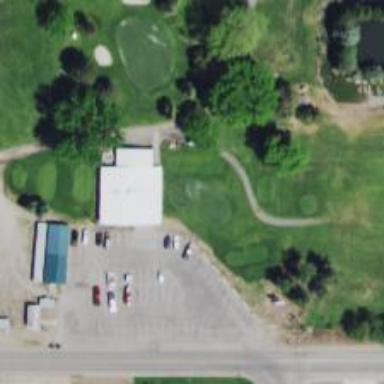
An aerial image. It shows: Golf tee.